Question: I made iOS app, in which i want my app to compatible with iOS 7
Problem which i am facing is, when i run my app on iOS 7, Background image of my 'UINavigationBar' hides my 'titleview' and 'back button'
:
'''
-(void)viewDidLoad
{
[super viewDidLoad];
[self.navigationController.navigationBar setBackgroundImage:[UIImage imageNamed:@"top.png"] forBarMetrics:UIBarMetricsDefault];
self.title=@"Artist";
self.navigationItem.backBarButtonItem = [[UIBarButtonItem alloc] initWithTitle:@"Back" style:UIBarButtonItemStylePlain target:nil action:nil];
}
'''
also when, i set Background image of 'UINavigationBar' to nil it shows 'titleview' and 'back button'
When i run my apps prior to iOS 7 it works properly.
Please help.
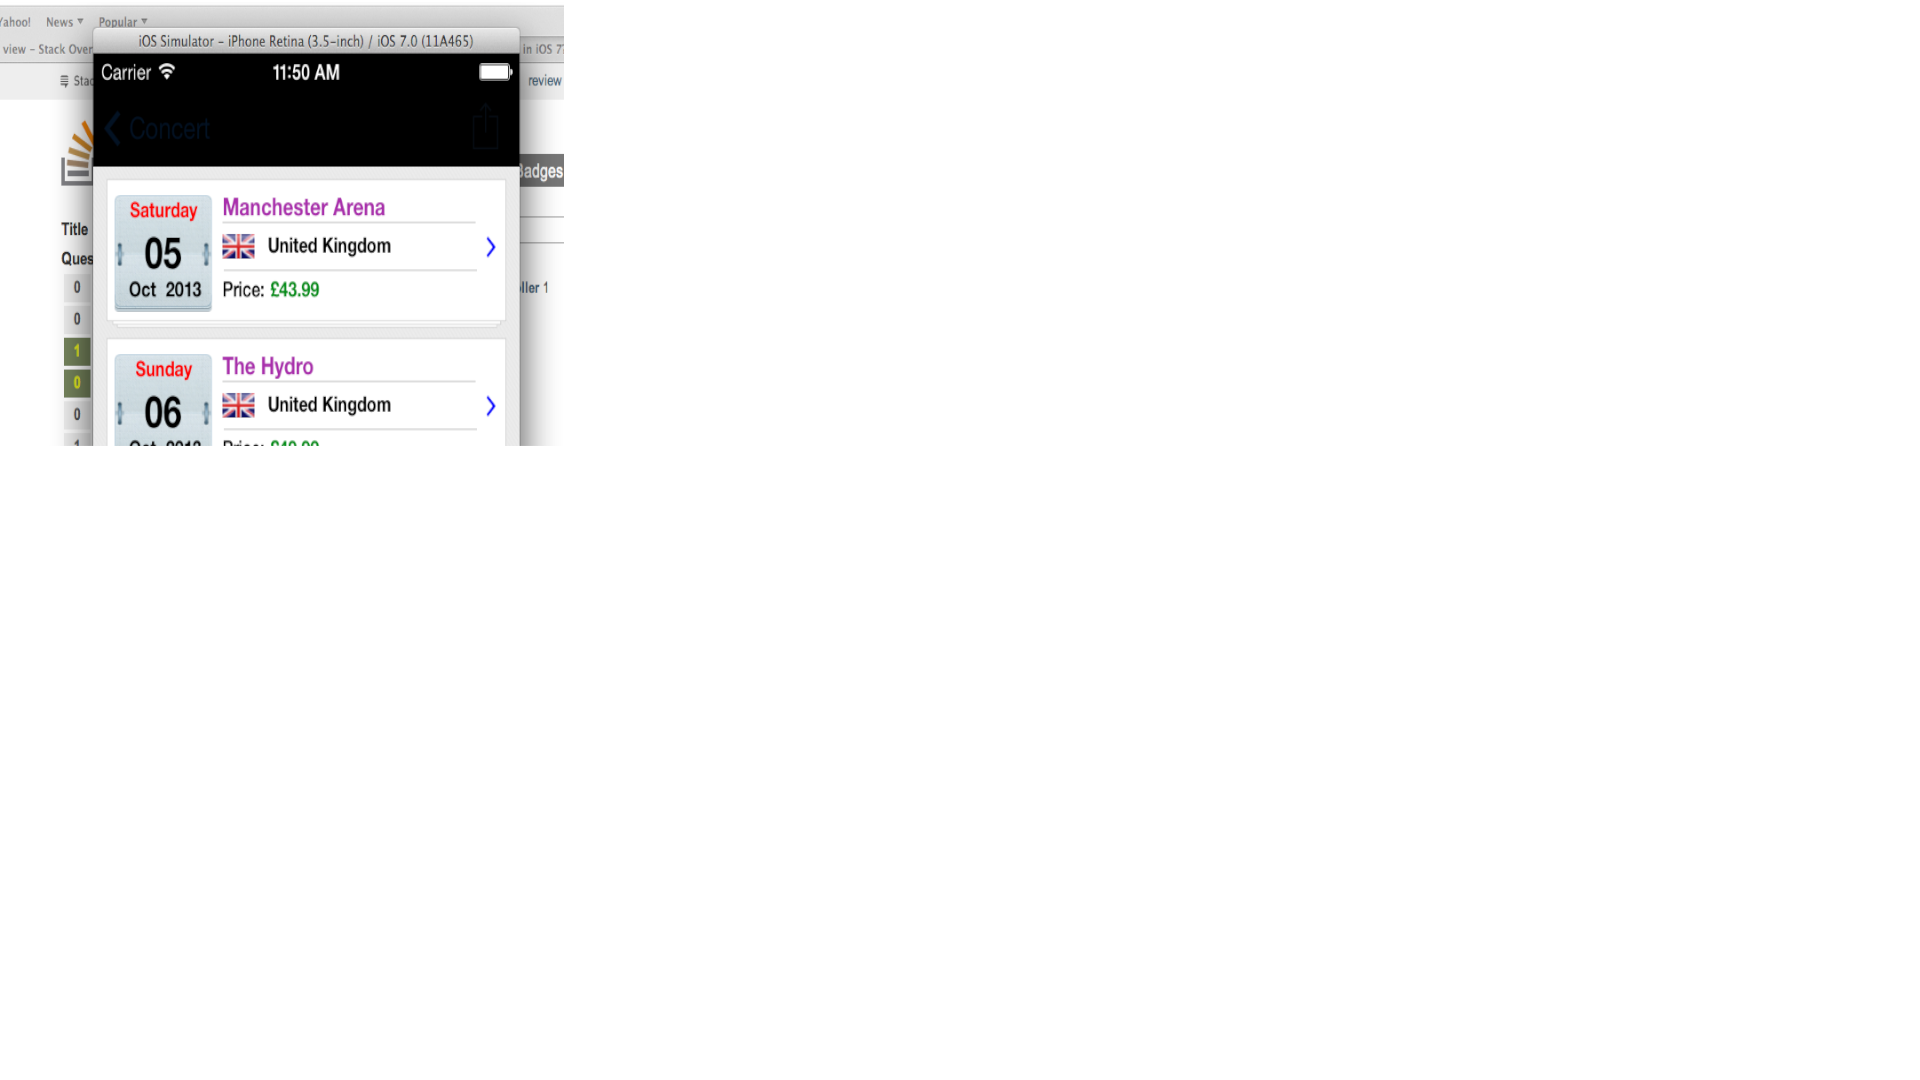
Answer: Behavior of 'tintColor' for bars has changed on iOS 7.0, please check the image below:

You can see that
'tintColor': is the color for the interactive elements within a navigation bar including button images and titles.
'barTintColor' is the background color of the 'UINavigationBar'.
For your issue: you can do the below:
'''
navigationBar.tintColor = [UIColor whiteColor];
navigationBar.barTintColor = [UIColor colorWithRed:6.0/255.0 green:12.0/255.0 blue:19.0/255.0 alpha:1.0];
'''